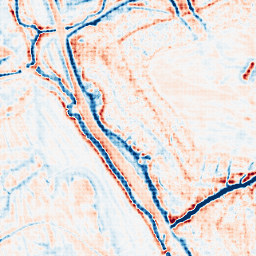
Category: edge_preserving
Decomposition family: bilateral
Decomposition parameters: d: 15
sigma_color: 25
sigma_space: 50
Upsampling method: sinc_hamming
Upsampling parameters: scale: 4
kernel_size: 4
Upsampling scale: 4